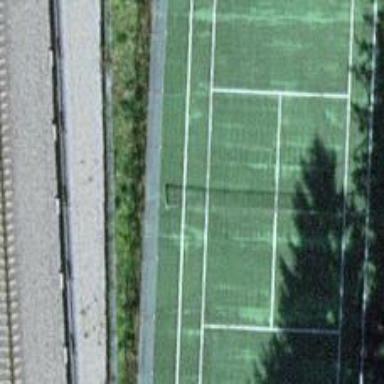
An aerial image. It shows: Tennis court on pitch designated for leisure land.